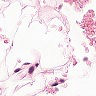
Metastatic tissue present: no